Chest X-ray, PA view. Patient: 60 years old, sex M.
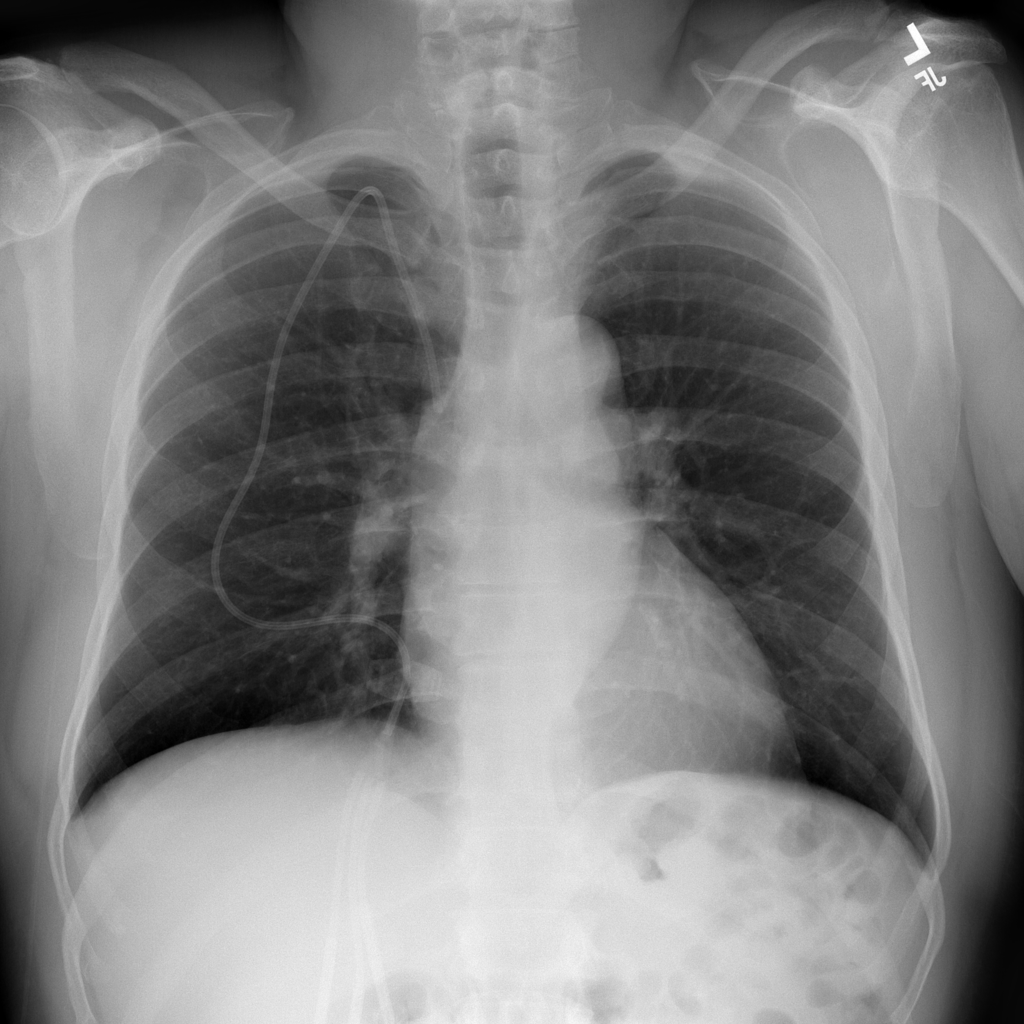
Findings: No Finding